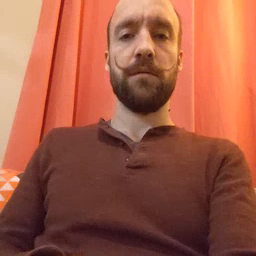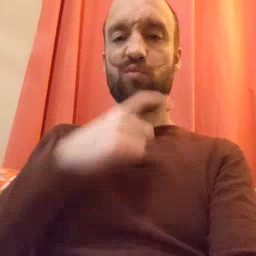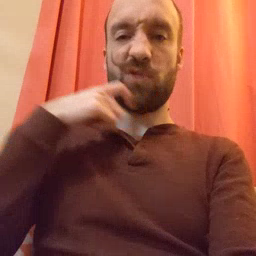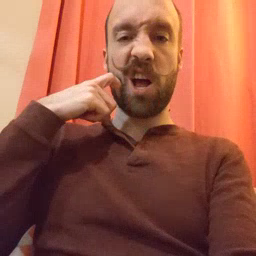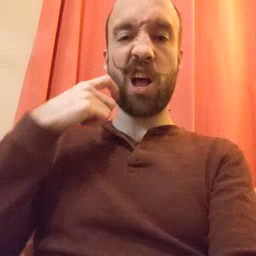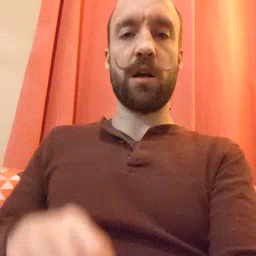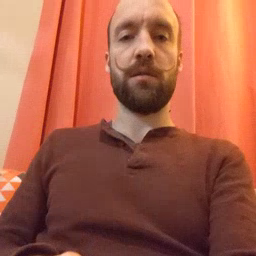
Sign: dry